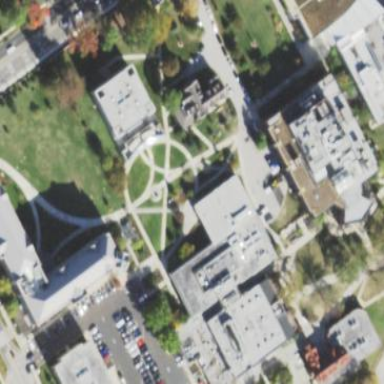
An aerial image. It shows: View of university building.